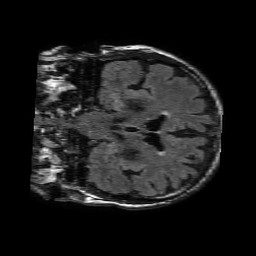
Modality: FLAIR
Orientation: coronal
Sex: male
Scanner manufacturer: philips
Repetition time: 11 s
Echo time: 0.125 s